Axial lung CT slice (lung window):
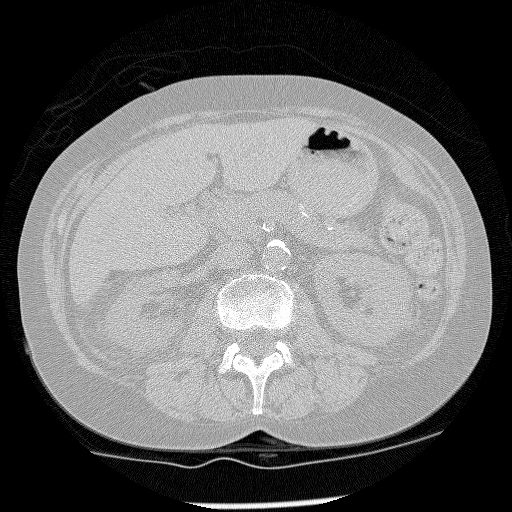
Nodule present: no